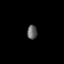
Tissue: lung
Cell type: Endothelial cells
Senescence score: 0.5624
Nuclear area (px): 138
Mean DAPI intensity: 98.029